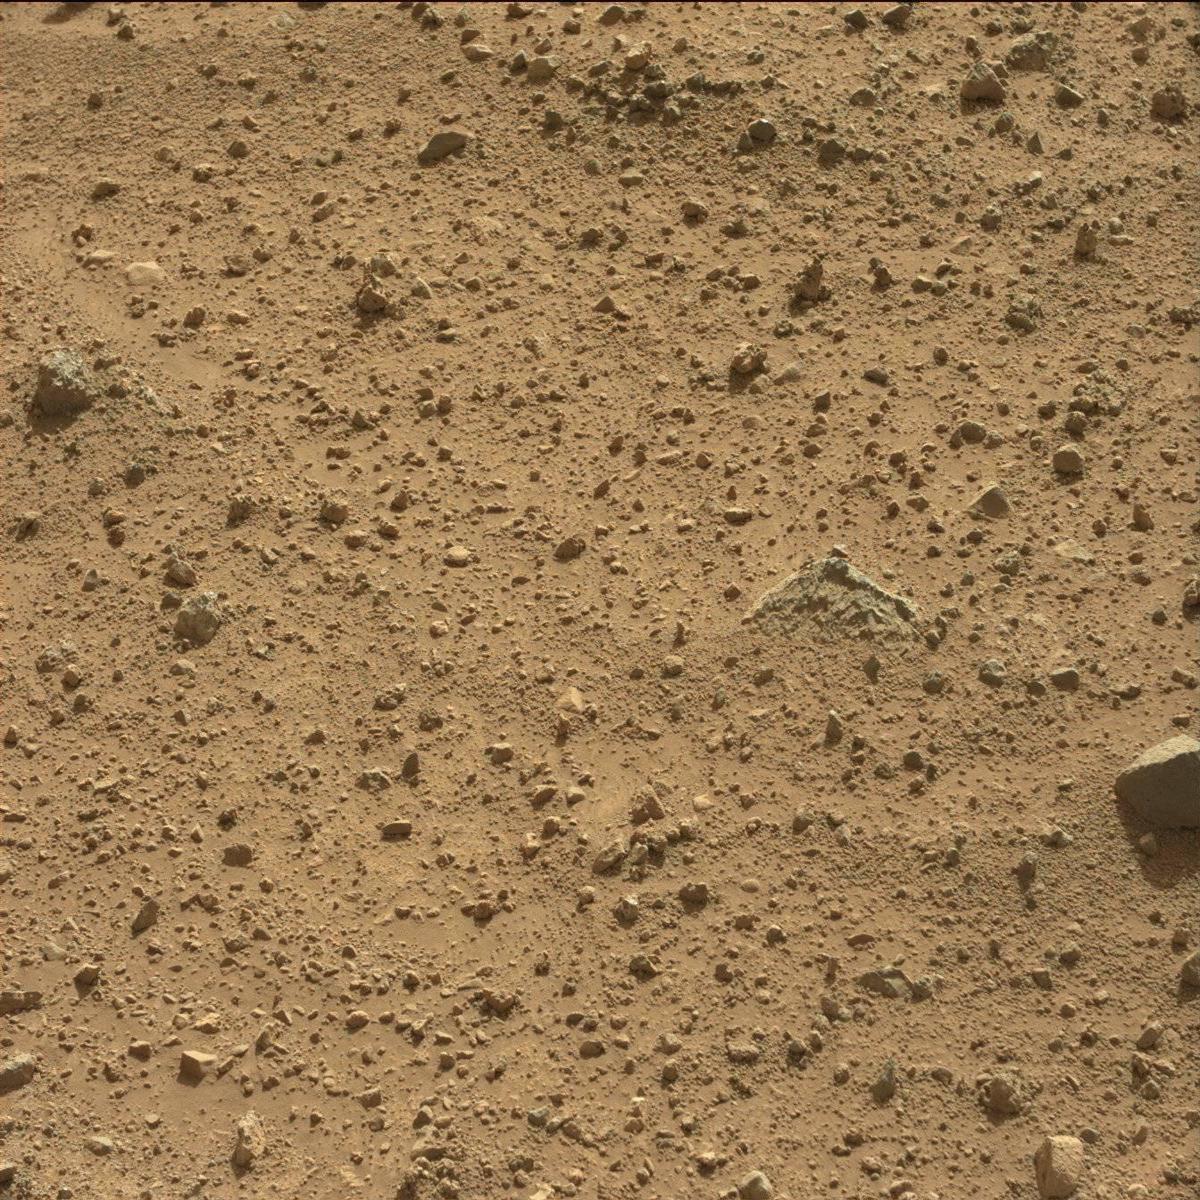
Terrain classes present: Bedrock, Rock, Sand / Soil